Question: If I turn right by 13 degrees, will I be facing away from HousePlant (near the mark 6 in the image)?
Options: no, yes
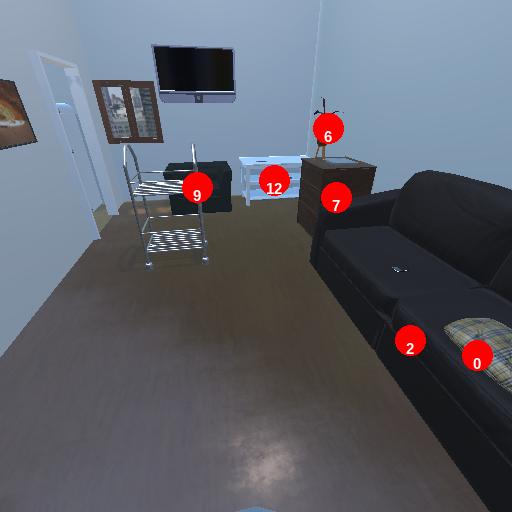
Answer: no